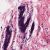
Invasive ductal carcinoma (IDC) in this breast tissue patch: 0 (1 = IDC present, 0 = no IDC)